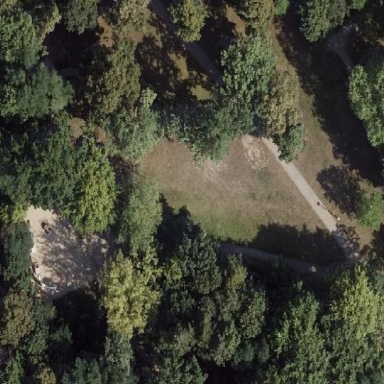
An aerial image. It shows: Lovely park for leisure and relaxation.